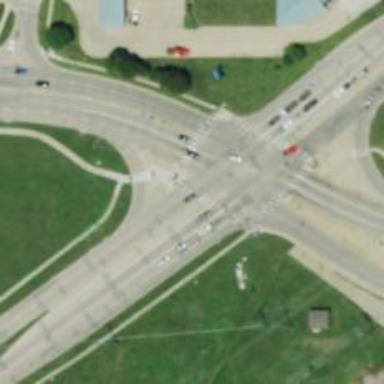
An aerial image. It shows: Crossing with pedestrian island and zebra markings.